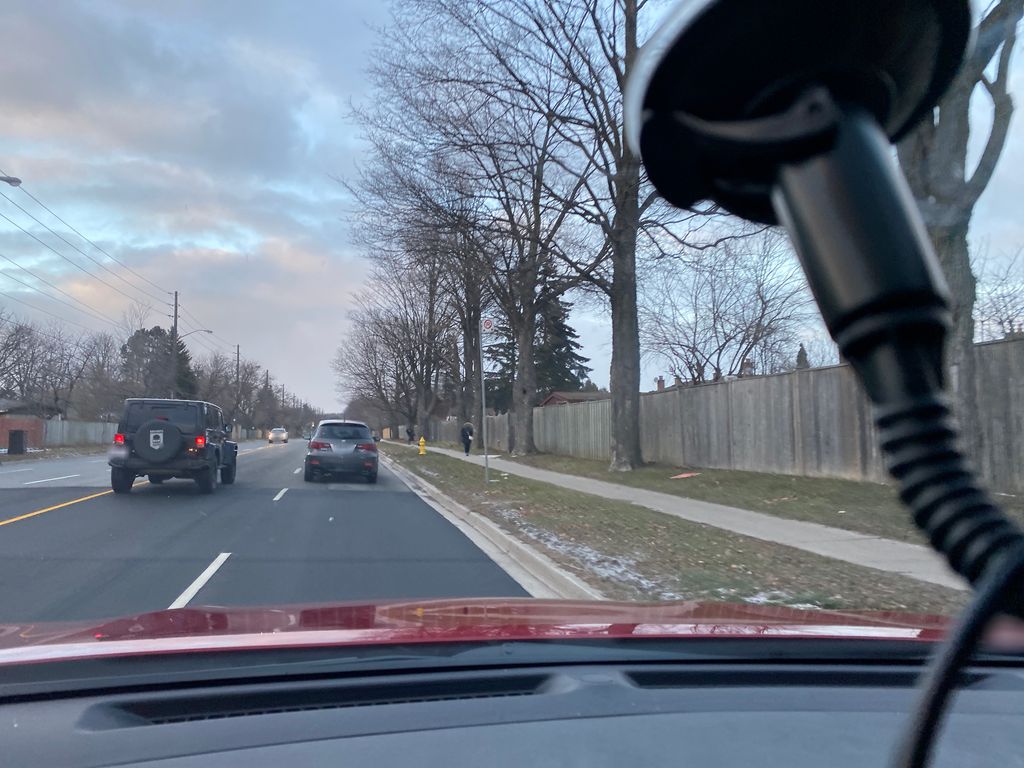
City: toronto